Question: I have the following LINQ statement which is calculating 3 values from a data table. Sometimes some of these values may contain null. How do i do the equivalent of coalescing the null to a 0.
'''
var striko2scrap = from myrow in Scrap.AsEnumerable()
where myrow.Field<string>("MachineID") == "Striko 2"
group myrow by myrow.Field<string>("MachineID") == "Striko 2" into g
select new
{
TotalScrap = g.Sum(x => x.Field<int?>("Runners") ??
0 + x.Field<int?>("HouseIngots") ??
0 + x.Field<int?>("Other") ??
0)
} ;
'''
I have tried the ?? 0 in different places but when I debug I still get the same result.

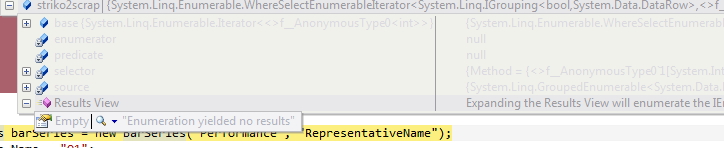
Answer: The problem you face is operator precedence. I think what you want to do is handle a 'null' as '0'. That would be:
'''
int? a = null;
int? b = 1;
int? c = 2;
int result = (a ?? 0) + (b ?? 0) + (c ?? 0); // 3
'''
What you wrote is the equivalent of
'''
int result = a ?? (0 + b) ?? (0 + c) ?? 0; // 1
'''
So all you have to do is to modify the 'g.Sum(x => ...)' and it should work as intended.